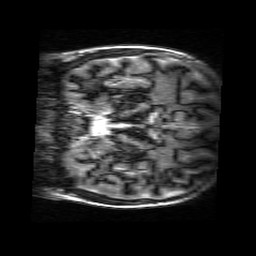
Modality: MP2RAGE
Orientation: coronal
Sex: male
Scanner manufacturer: siemens
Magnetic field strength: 3 T
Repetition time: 5 s
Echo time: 0.00355 s